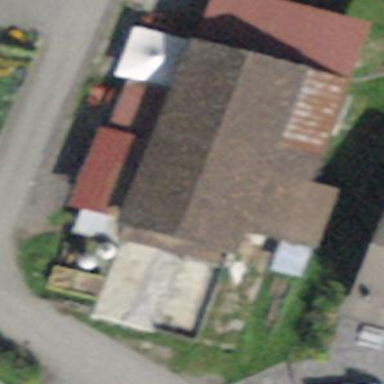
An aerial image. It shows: Detached building.